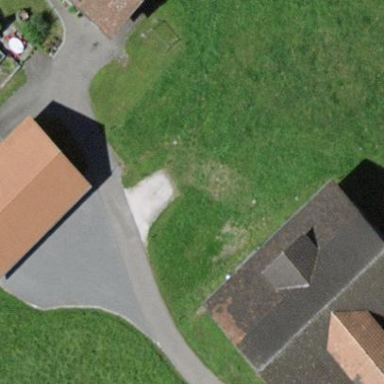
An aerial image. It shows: Farmyard area.